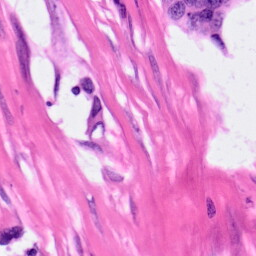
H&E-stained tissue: Pancreatic